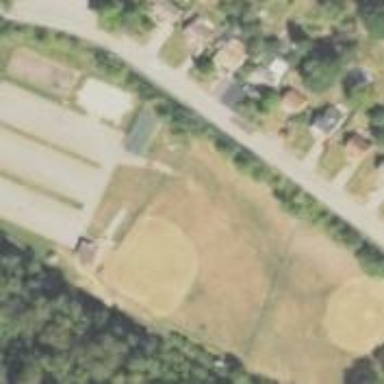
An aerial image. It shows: Baseball pitch for leisure and sports activities.